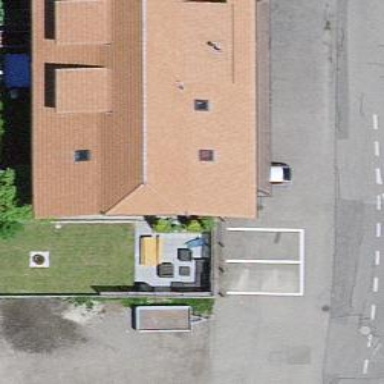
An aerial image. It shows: Half-hipped roof shape on the apartments building.